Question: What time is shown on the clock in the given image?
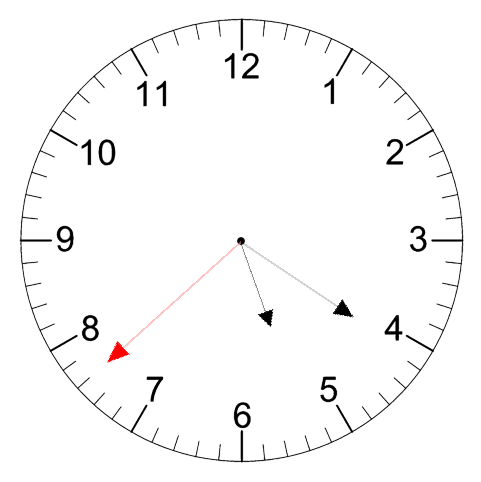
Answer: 05:20:38